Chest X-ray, PA view. Patient: 64 years old, sex M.
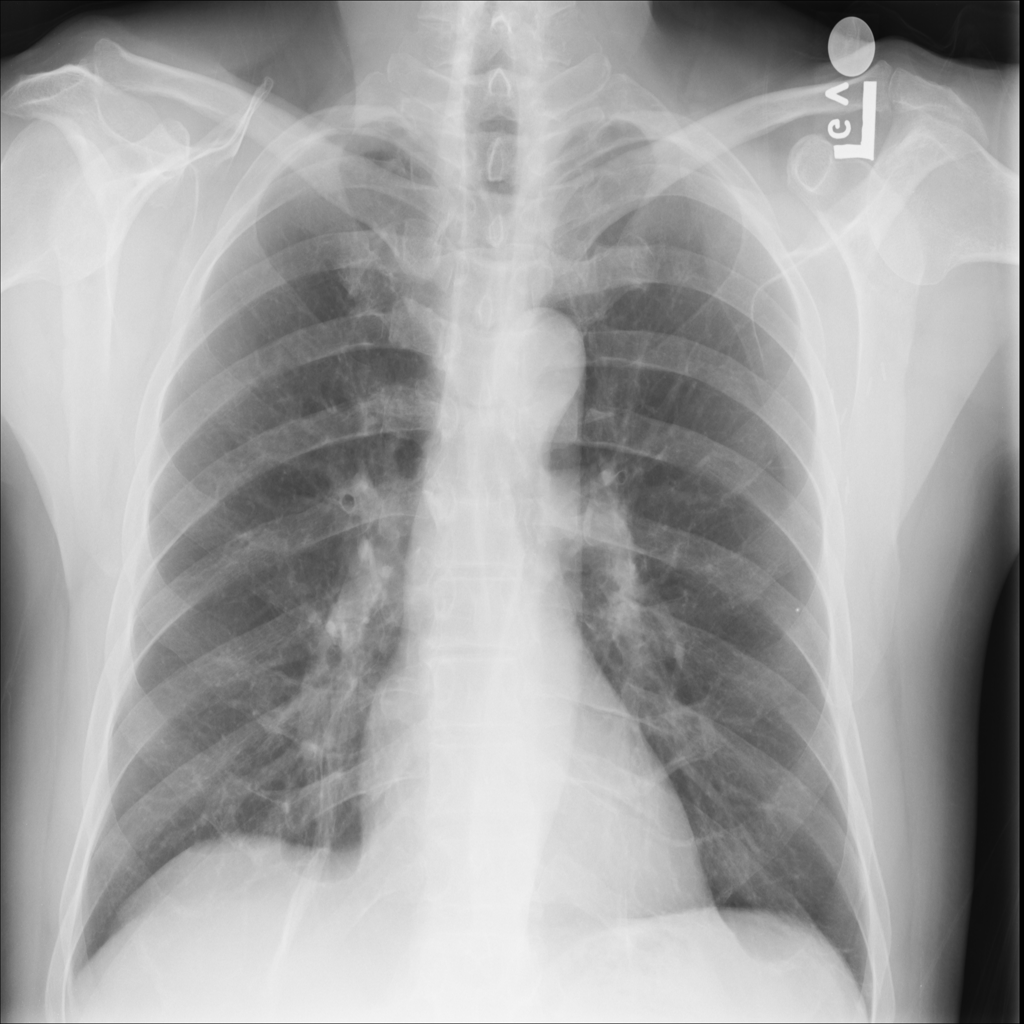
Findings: No Finding